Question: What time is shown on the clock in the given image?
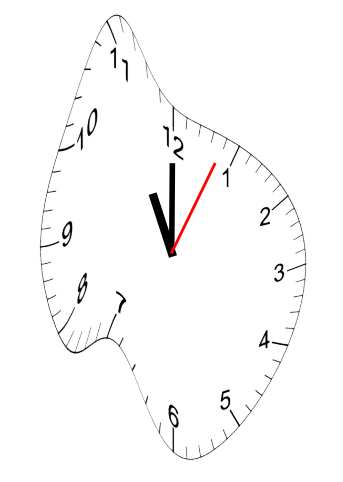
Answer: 11:00:04